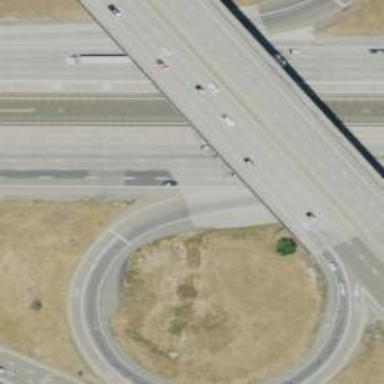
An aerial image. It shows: Motorway link.